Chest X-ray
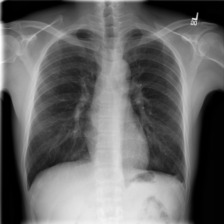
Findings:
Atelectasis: negative
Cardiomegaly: negative
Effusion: negative
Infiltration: negative
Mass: negative
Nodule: negative
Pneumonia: negative
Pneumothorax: negative
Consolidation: negative
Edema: negative
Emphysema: negative
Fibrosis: negative
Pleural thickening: negative
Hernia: negative